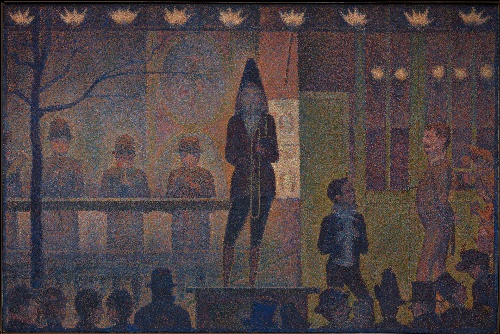
Title: Circus Sideshow (Parade de cirque)
Artist: Georges Seurat
Artist bio: French, Paris 1859–1891 Paris
Date: 1887–88
Object type: Painting
Classification: Paintings
Medium: Oil on canvas
Dimensions: 39 1/4 x 59 in. (99.7 x 149.9 cm)
Department: European Paintings
Credit line: Bequest of Stephen C. Clark, 1960
Accession year: 1961
Repository: Metropolitan Museum of Art, New York, NY
Tags: Circus|Musicians|Musical Instruments|Men|Women